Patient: sex M, age 57
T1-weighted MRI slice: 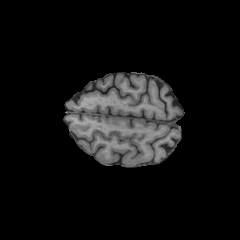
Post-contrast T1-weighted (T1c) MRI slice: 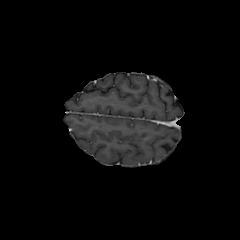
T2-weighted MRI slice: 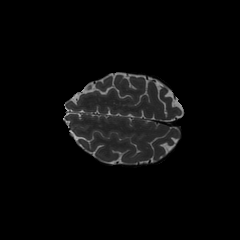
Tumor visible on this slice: no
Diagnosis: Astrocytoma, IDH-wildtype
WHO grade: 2